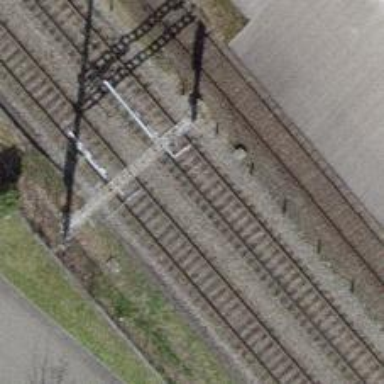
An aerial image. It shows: Single-track railway with electrified contact lines.